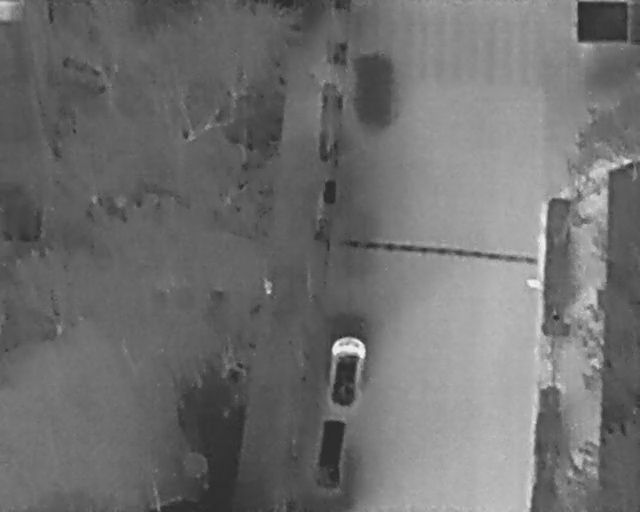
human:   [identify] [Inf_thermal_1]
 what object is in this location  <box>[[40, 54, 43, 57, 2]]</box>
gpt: <ref>1 medium person at the center</ref>